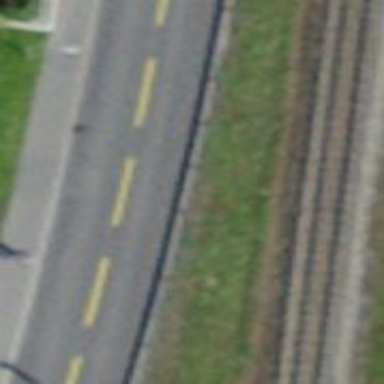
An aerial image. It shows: Guard rail as barrier.